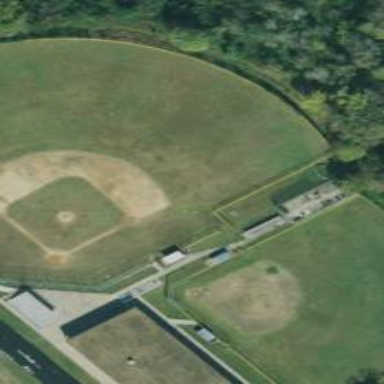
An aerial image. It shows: Baseball pitch for leisure land.